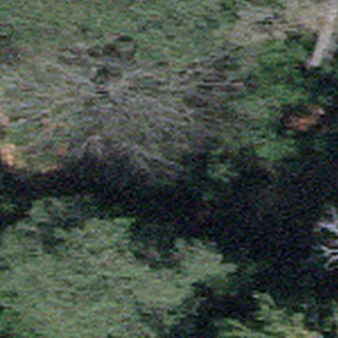
Label: other